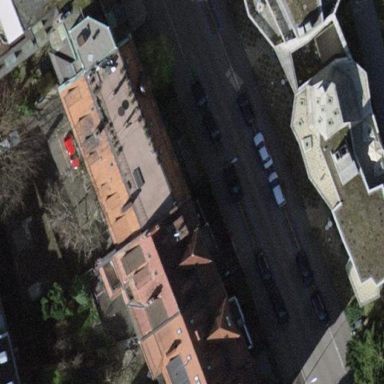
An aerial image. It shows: Image showing building with apartments.